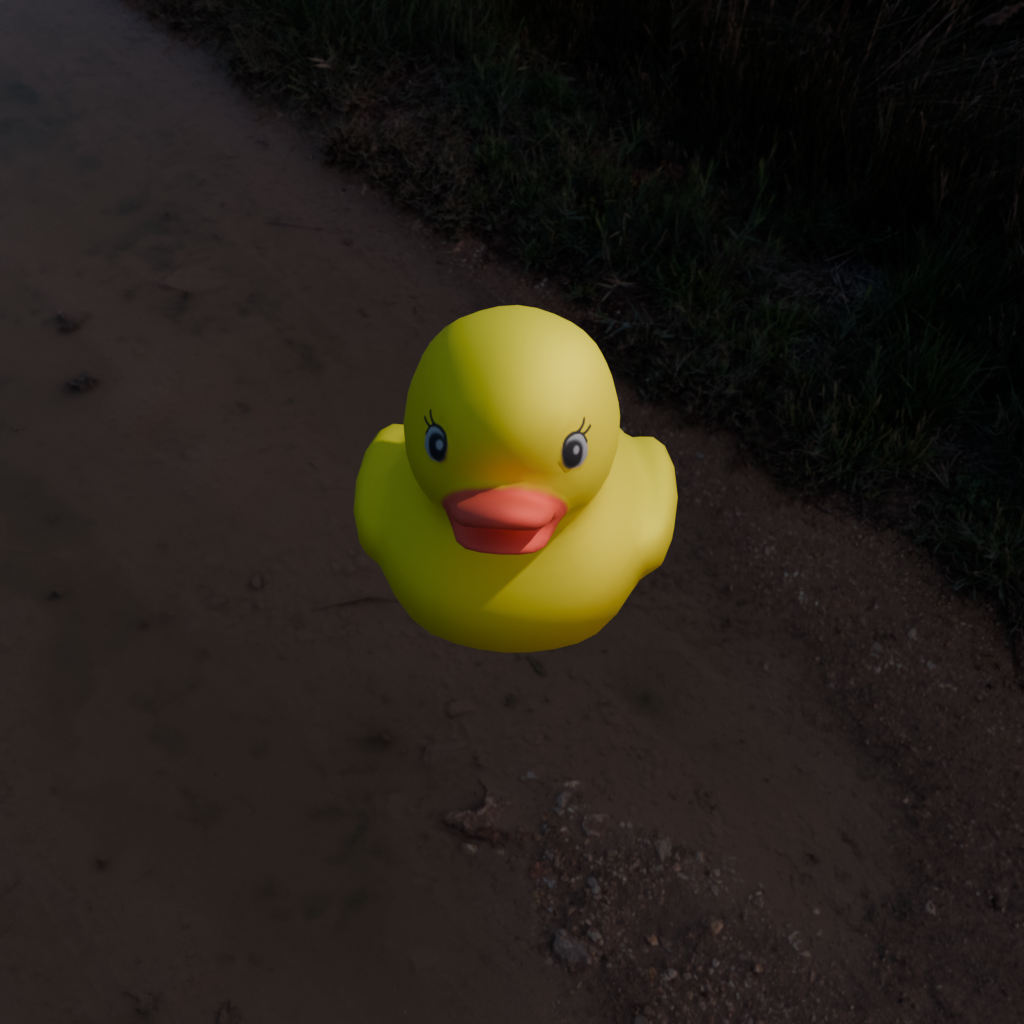
an image of a yellow rubber duck seen from <front_top> in a muddy path at sunset with fields on both sides.